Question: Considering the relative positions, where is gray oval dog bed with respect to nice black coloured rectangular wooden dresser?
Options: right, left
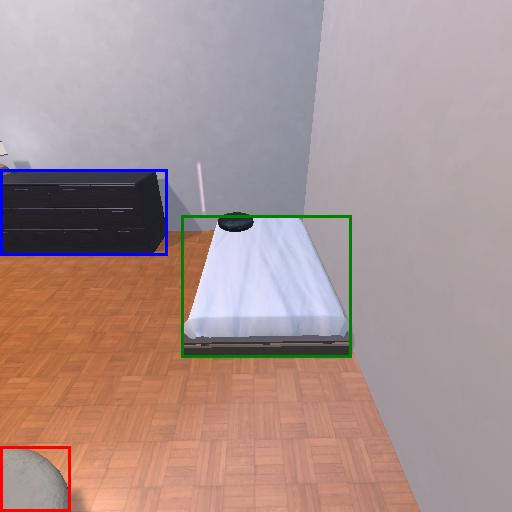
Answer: right